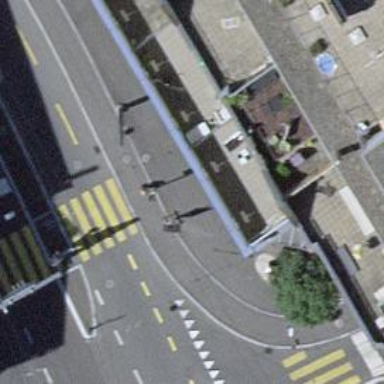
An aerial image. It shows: Kerb barrier.